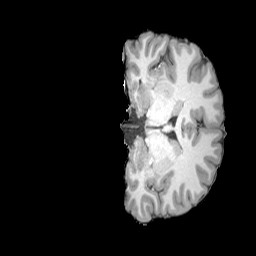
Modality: T1w
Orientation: coronal
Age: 19
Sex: female
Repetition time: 2.3 s
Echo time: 0.0226 s